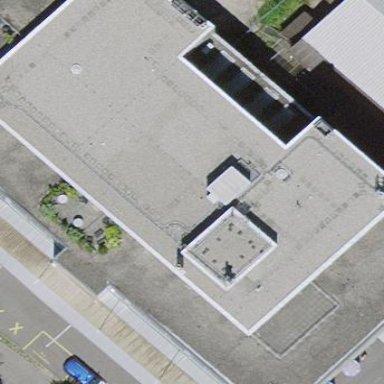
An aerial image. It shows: Flat-roofed commercial building.